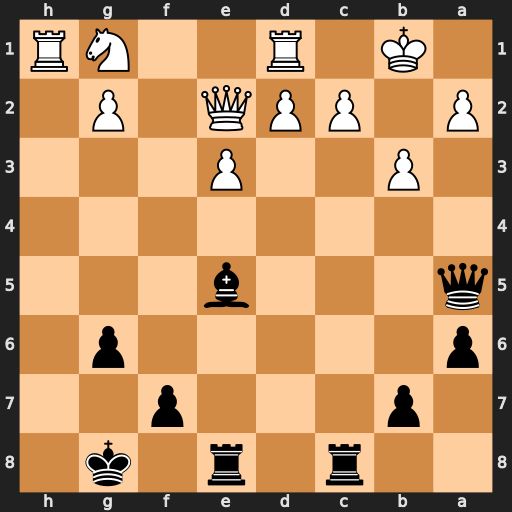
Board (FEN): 2r1r1k1/1p3p2/p5p1/q3b3/8/1P2P3/P1PPQ1P1/1K1R2NR
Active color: b
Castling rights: -
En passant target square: -
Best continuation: Rxc2 Kxc2 Qxa2+ Kd3 Qxb3+